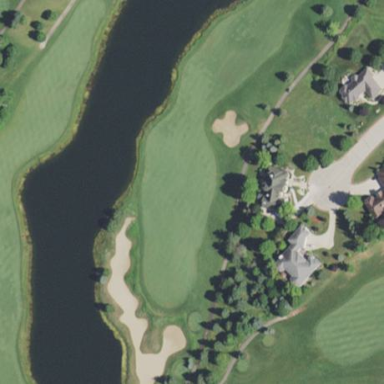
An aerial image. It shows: Golf rough area.